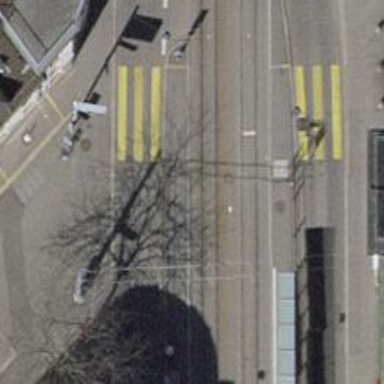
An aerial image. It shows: Tram stop with public transport stop position.